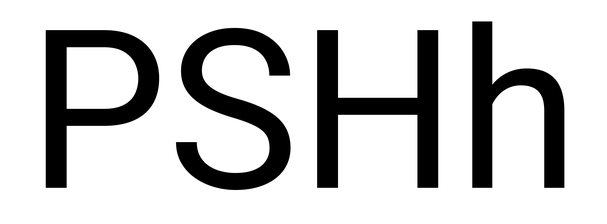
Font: Roboto_Regular